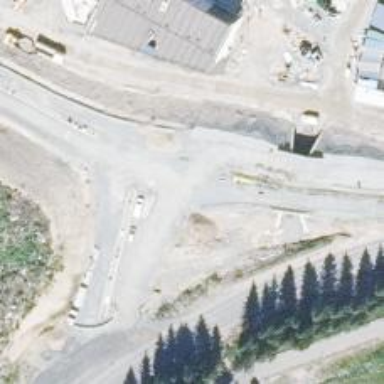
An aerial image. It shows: Tertiary link road.